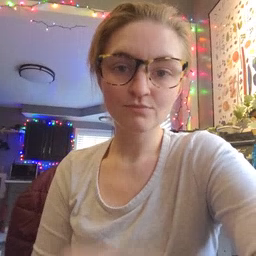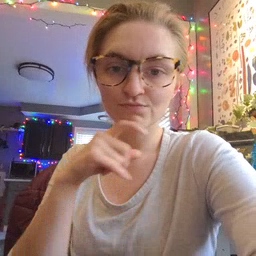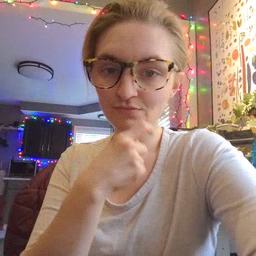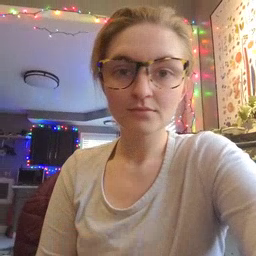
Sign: cereal